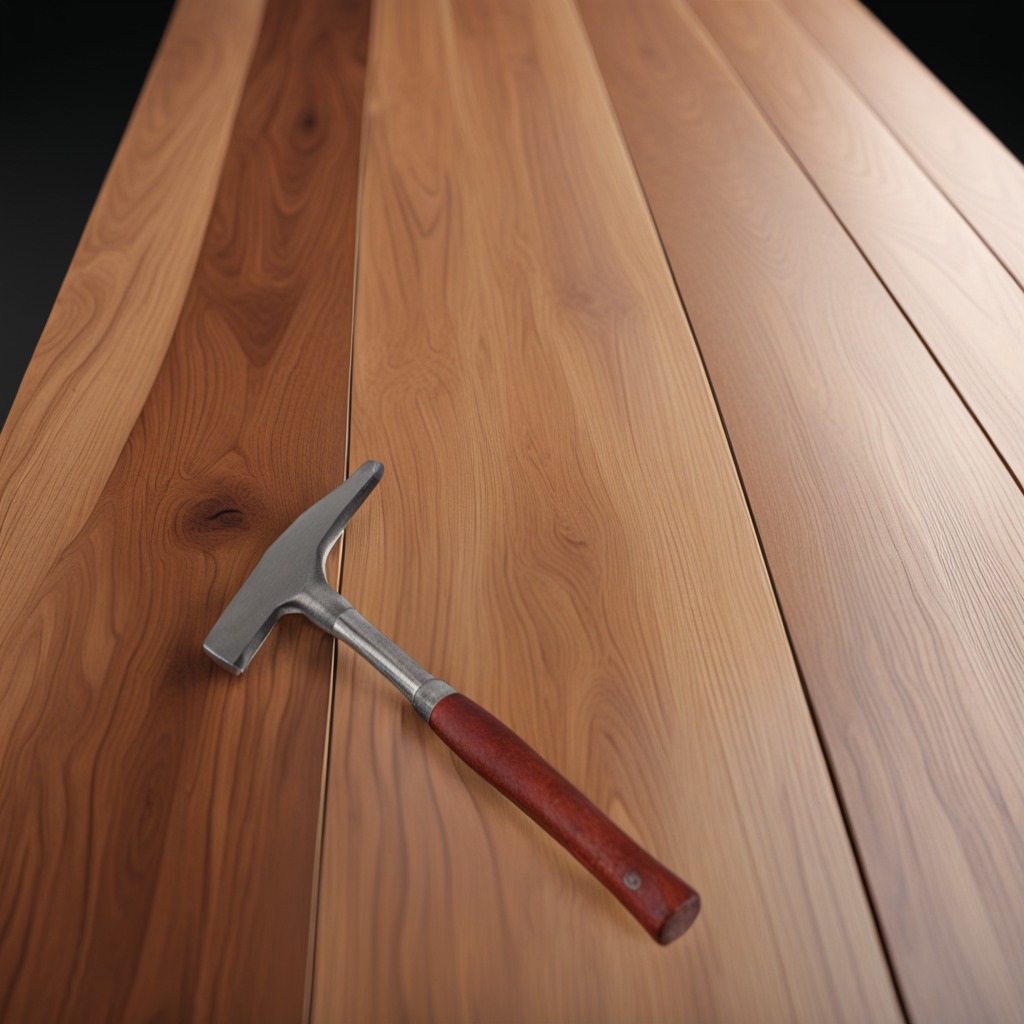
A hammer lies on the wooden table.